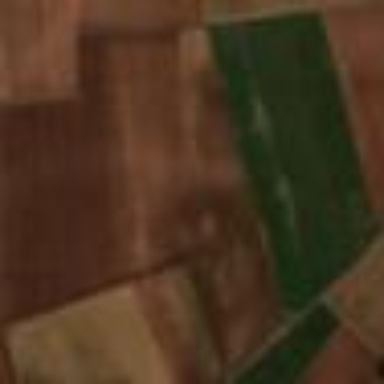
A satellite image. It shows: Farmland where barley is grown.